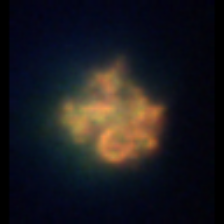
Taxon: Unknown_detritus
Group: Unknown